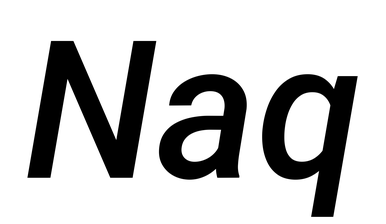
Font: Roboto-Italic_Medium_Italic